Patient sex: M
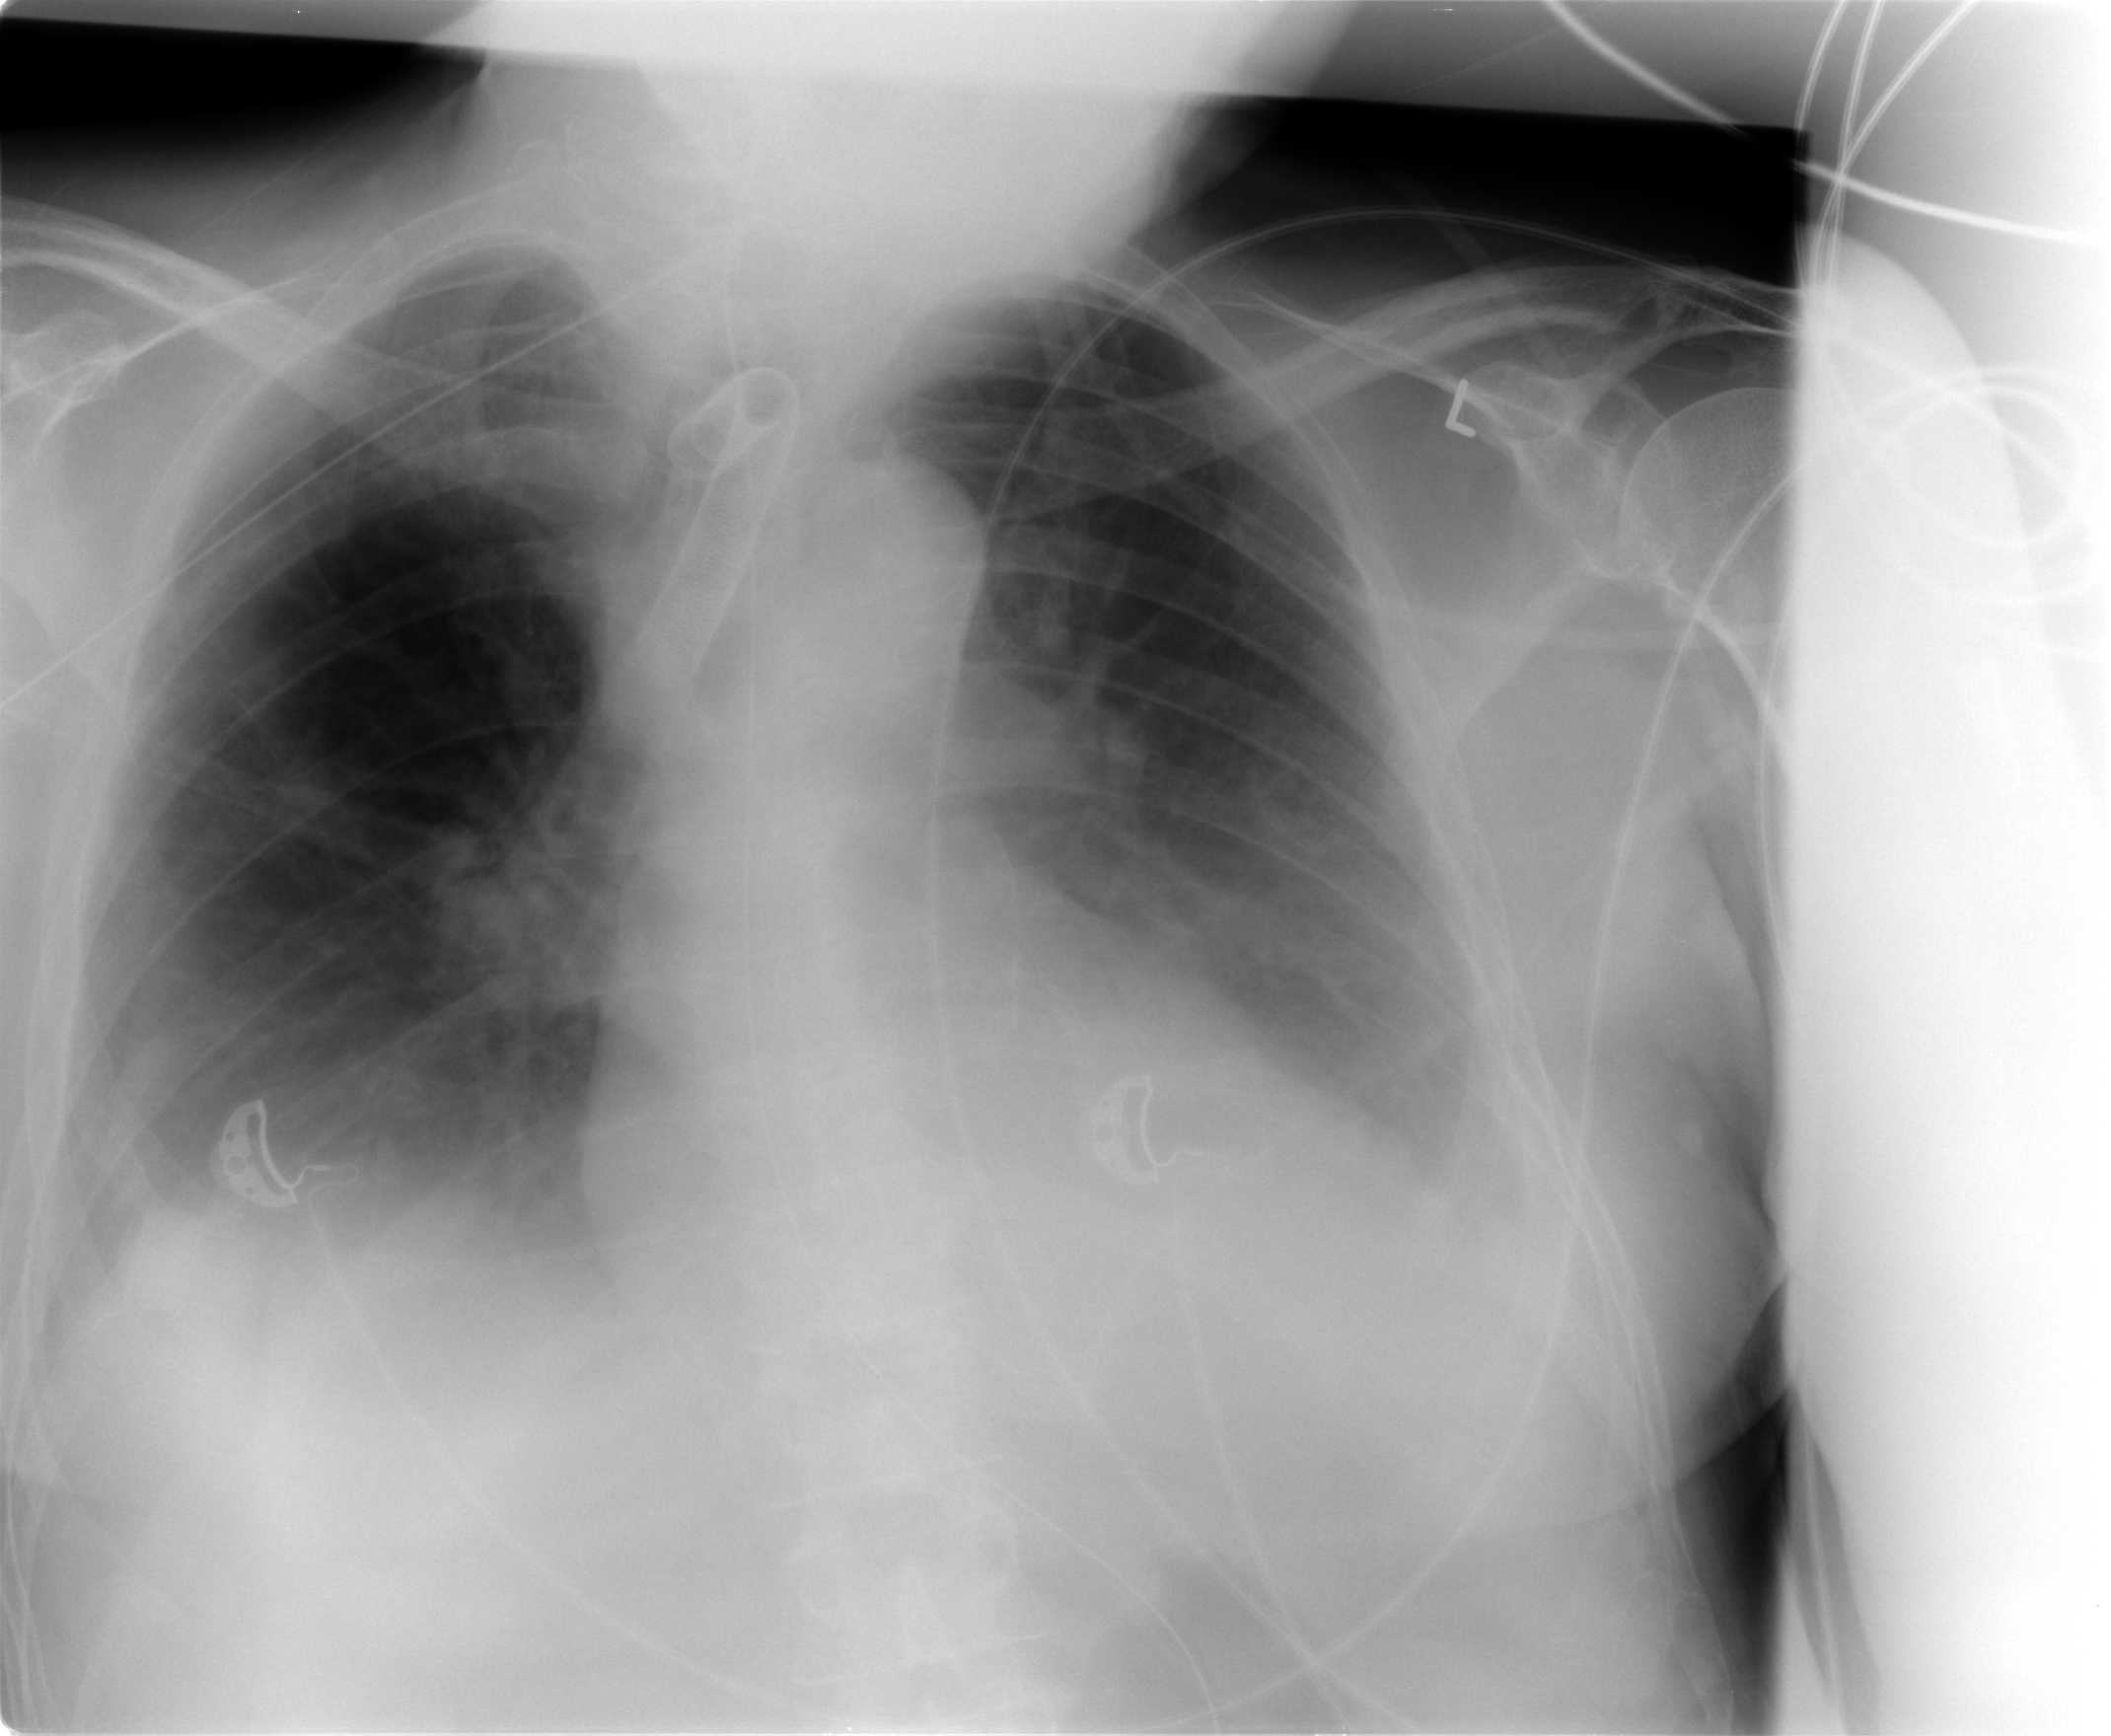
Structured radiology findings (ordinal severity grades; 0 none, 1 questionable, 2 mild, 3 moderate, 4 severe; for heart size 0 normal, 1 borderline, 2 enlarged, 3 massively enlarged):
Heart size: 0
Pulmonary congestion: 2
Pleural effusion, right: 2
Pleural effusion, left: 2
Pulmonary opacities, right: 0
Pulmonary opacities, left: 3
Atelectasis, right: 2
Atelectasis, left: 2